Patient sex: F
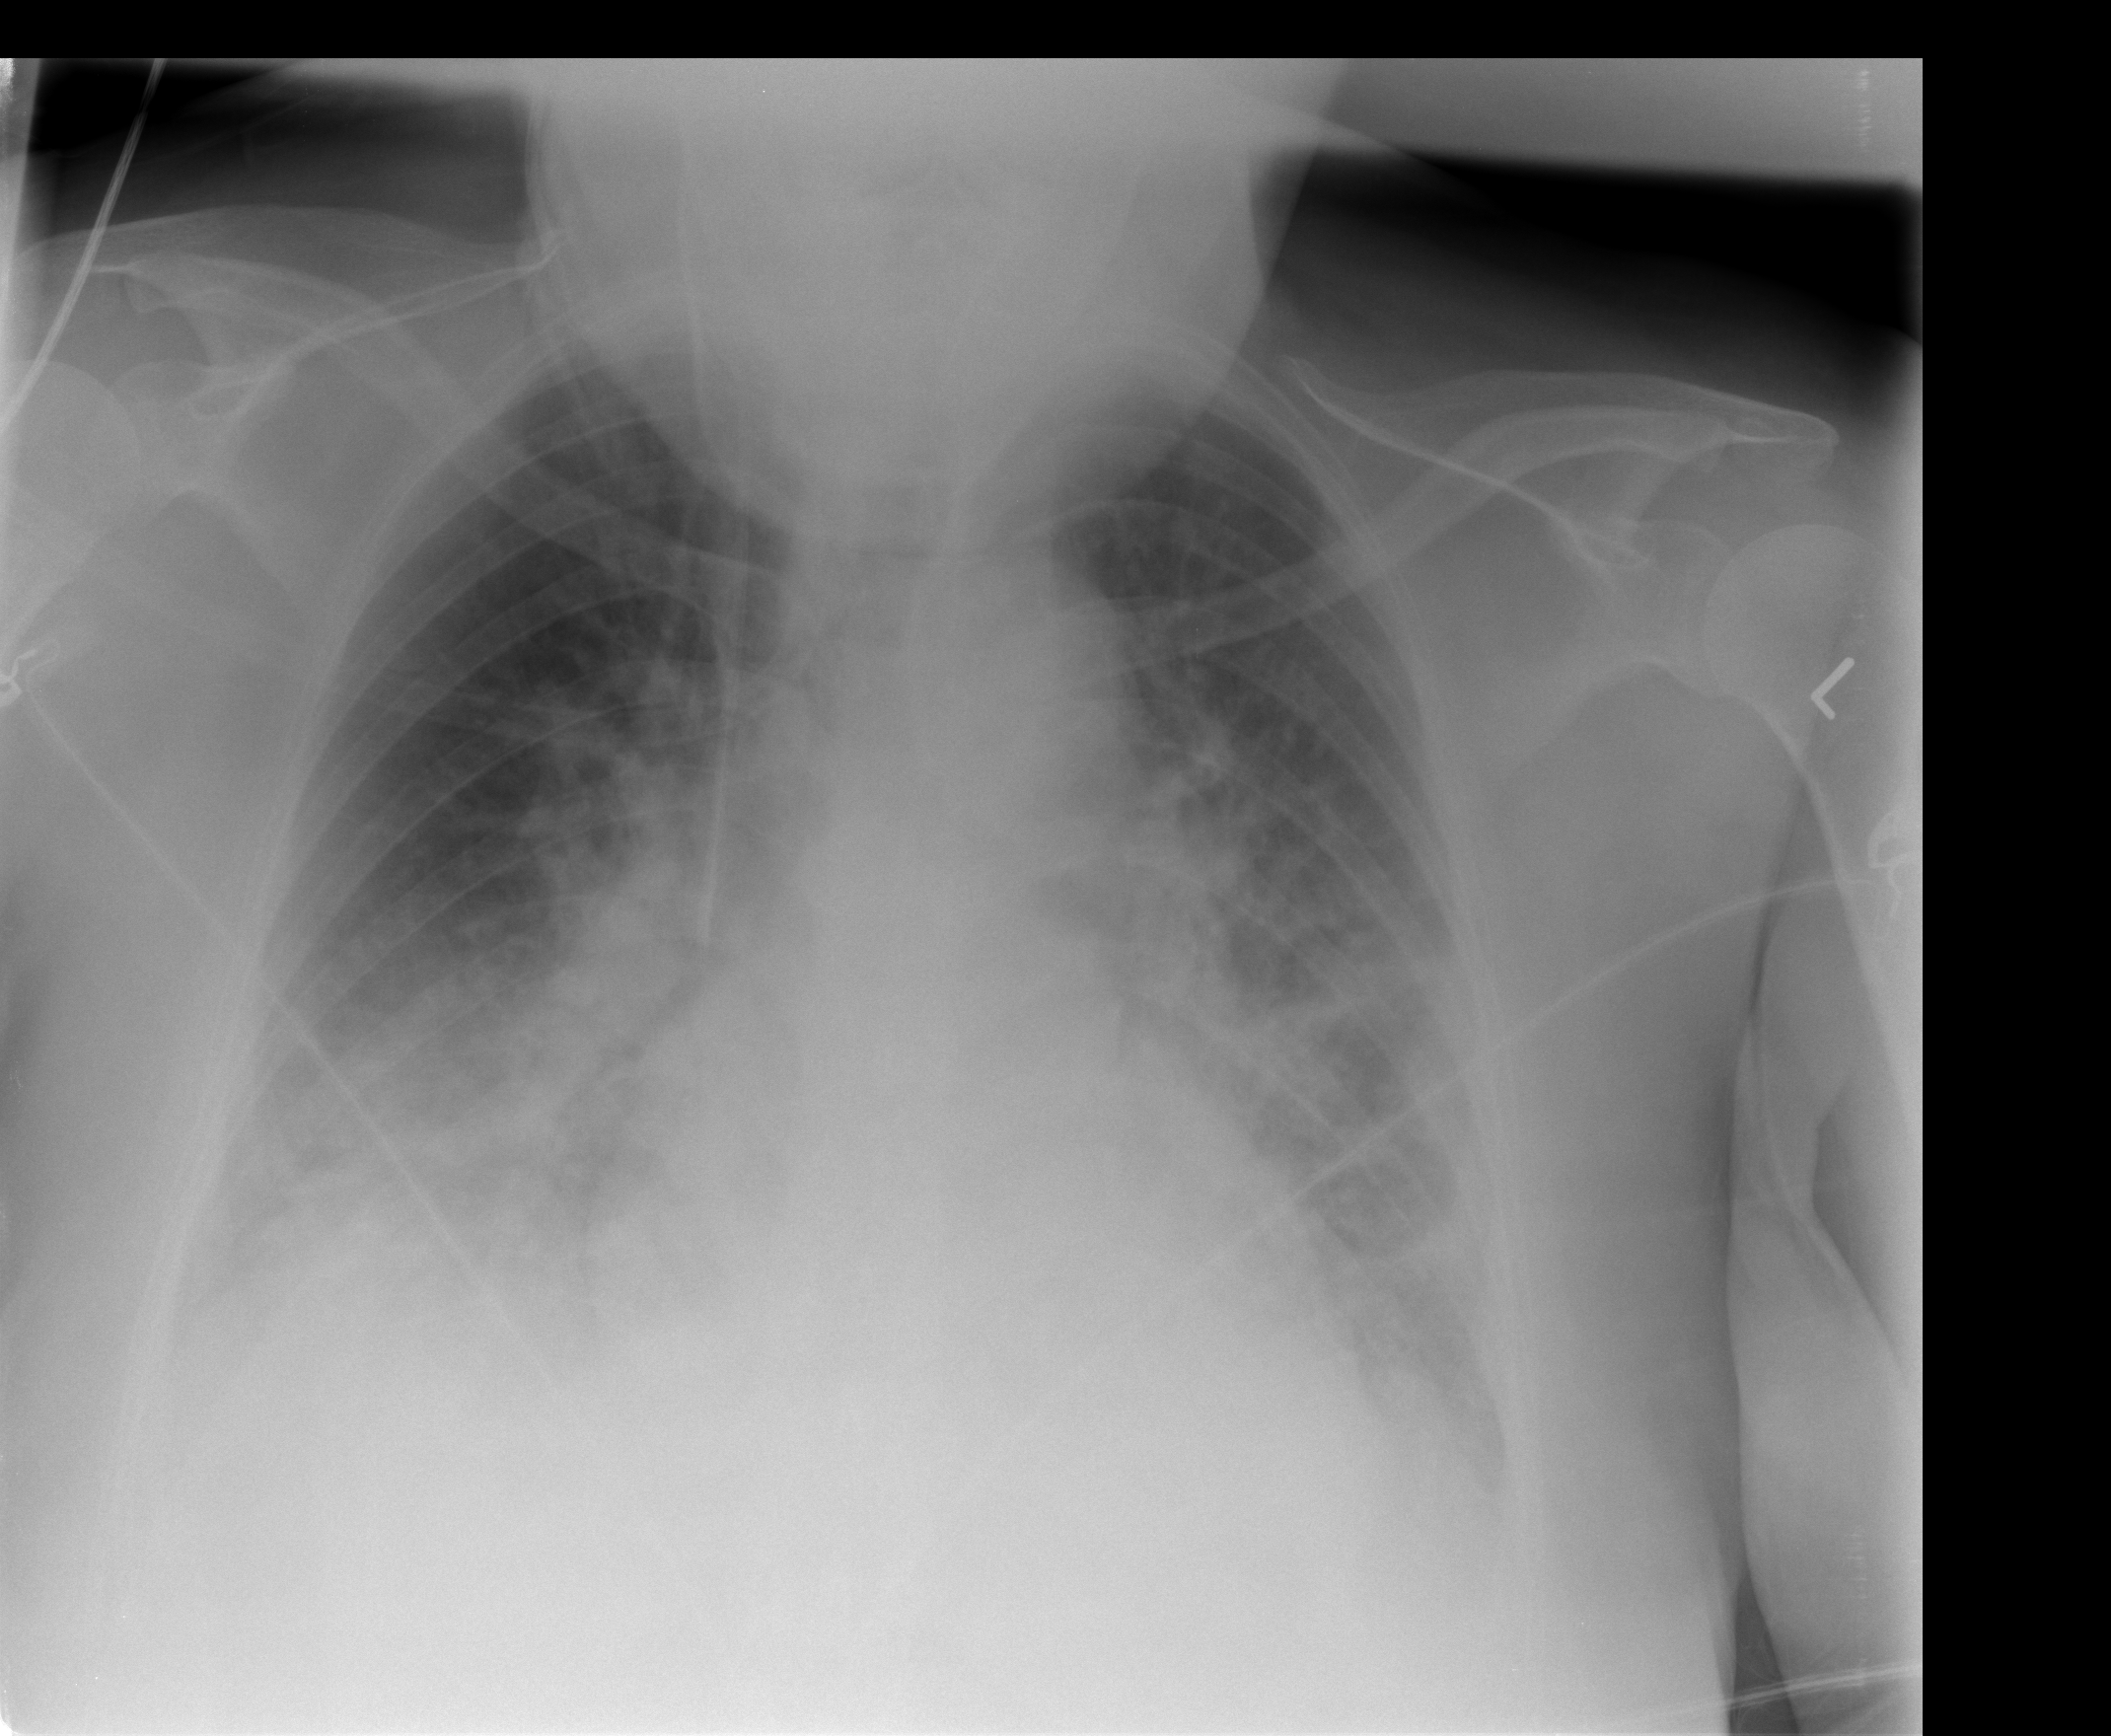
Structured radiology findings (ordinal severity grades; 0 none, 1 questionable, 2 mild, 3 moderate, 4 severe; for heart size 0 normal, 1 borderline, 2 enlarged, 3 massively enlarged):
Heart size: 0
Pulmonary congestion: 0
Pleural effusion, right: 3
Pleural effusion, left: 2
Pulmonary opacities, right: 2
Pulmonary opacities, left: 2
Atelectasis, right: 1
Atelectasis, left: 1